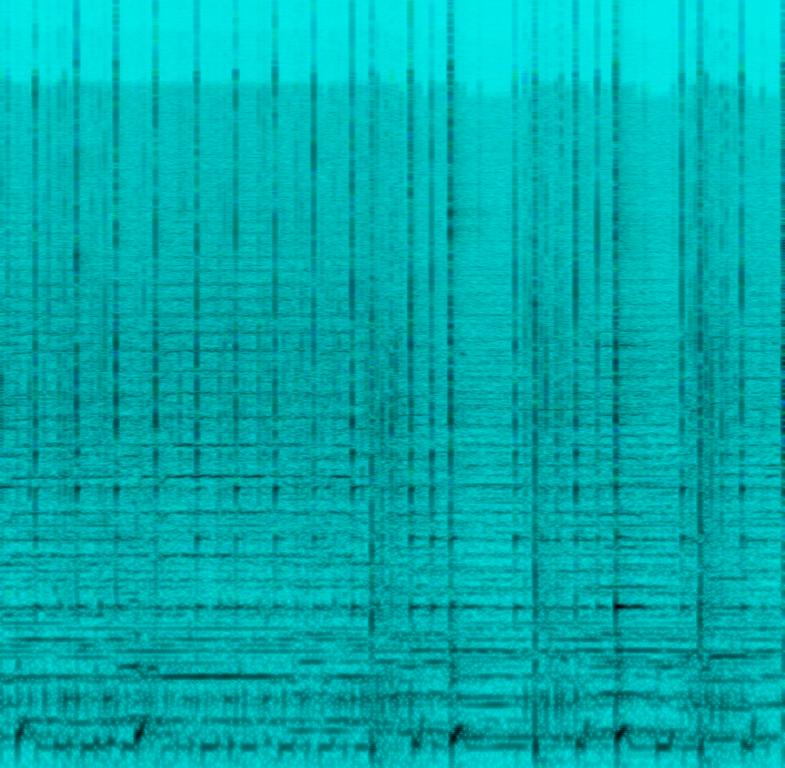
The low quality recording features a live performance of a traditional song that consists of wooden percussive elements, sustained suspenseful strings melody and passionate male vocal singing over it. It sounds passionate, mystical, soulful and suspenseful, even though the recording is a bit noisy and in mono.